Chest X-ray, AP view. Patient: 43 years old, sex F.
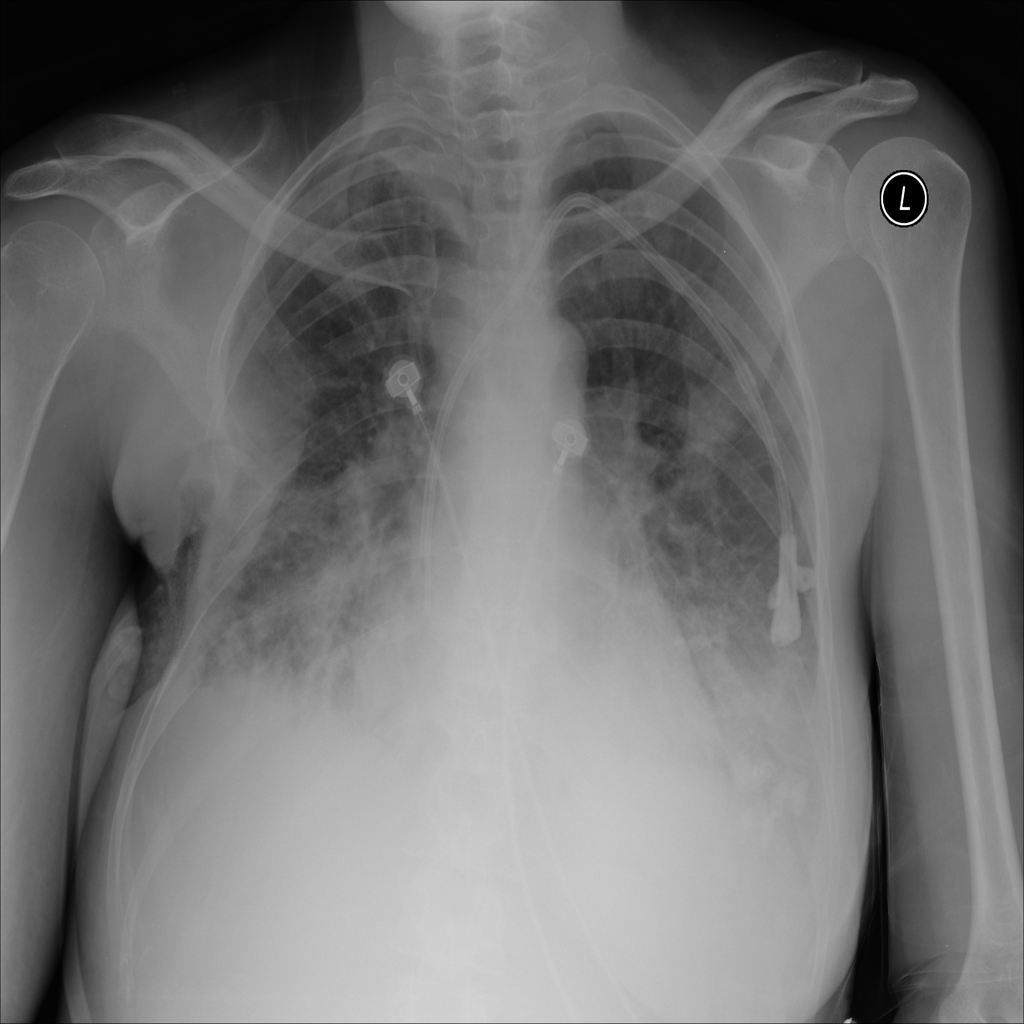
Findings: Effusion, Infiltration, Nodule